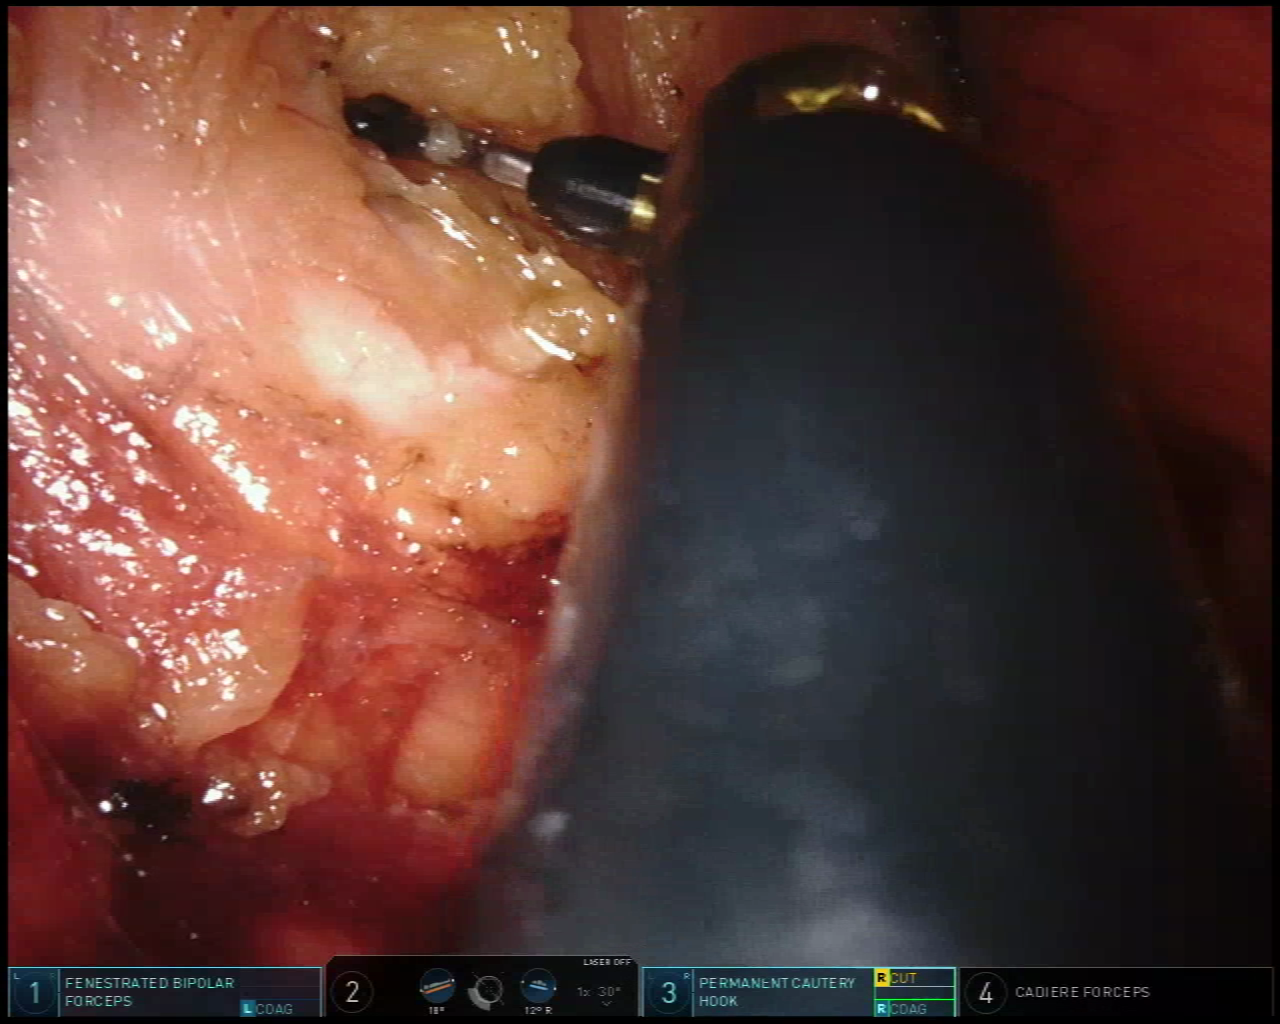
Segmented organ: pancreas
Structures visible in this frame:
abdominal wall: no
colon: no
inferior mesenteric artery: no
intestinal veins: no
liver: no
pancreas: yes
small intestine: no
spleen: no
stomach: no
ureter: no
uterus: no
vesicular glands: no